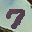
Label: 7